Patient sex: M
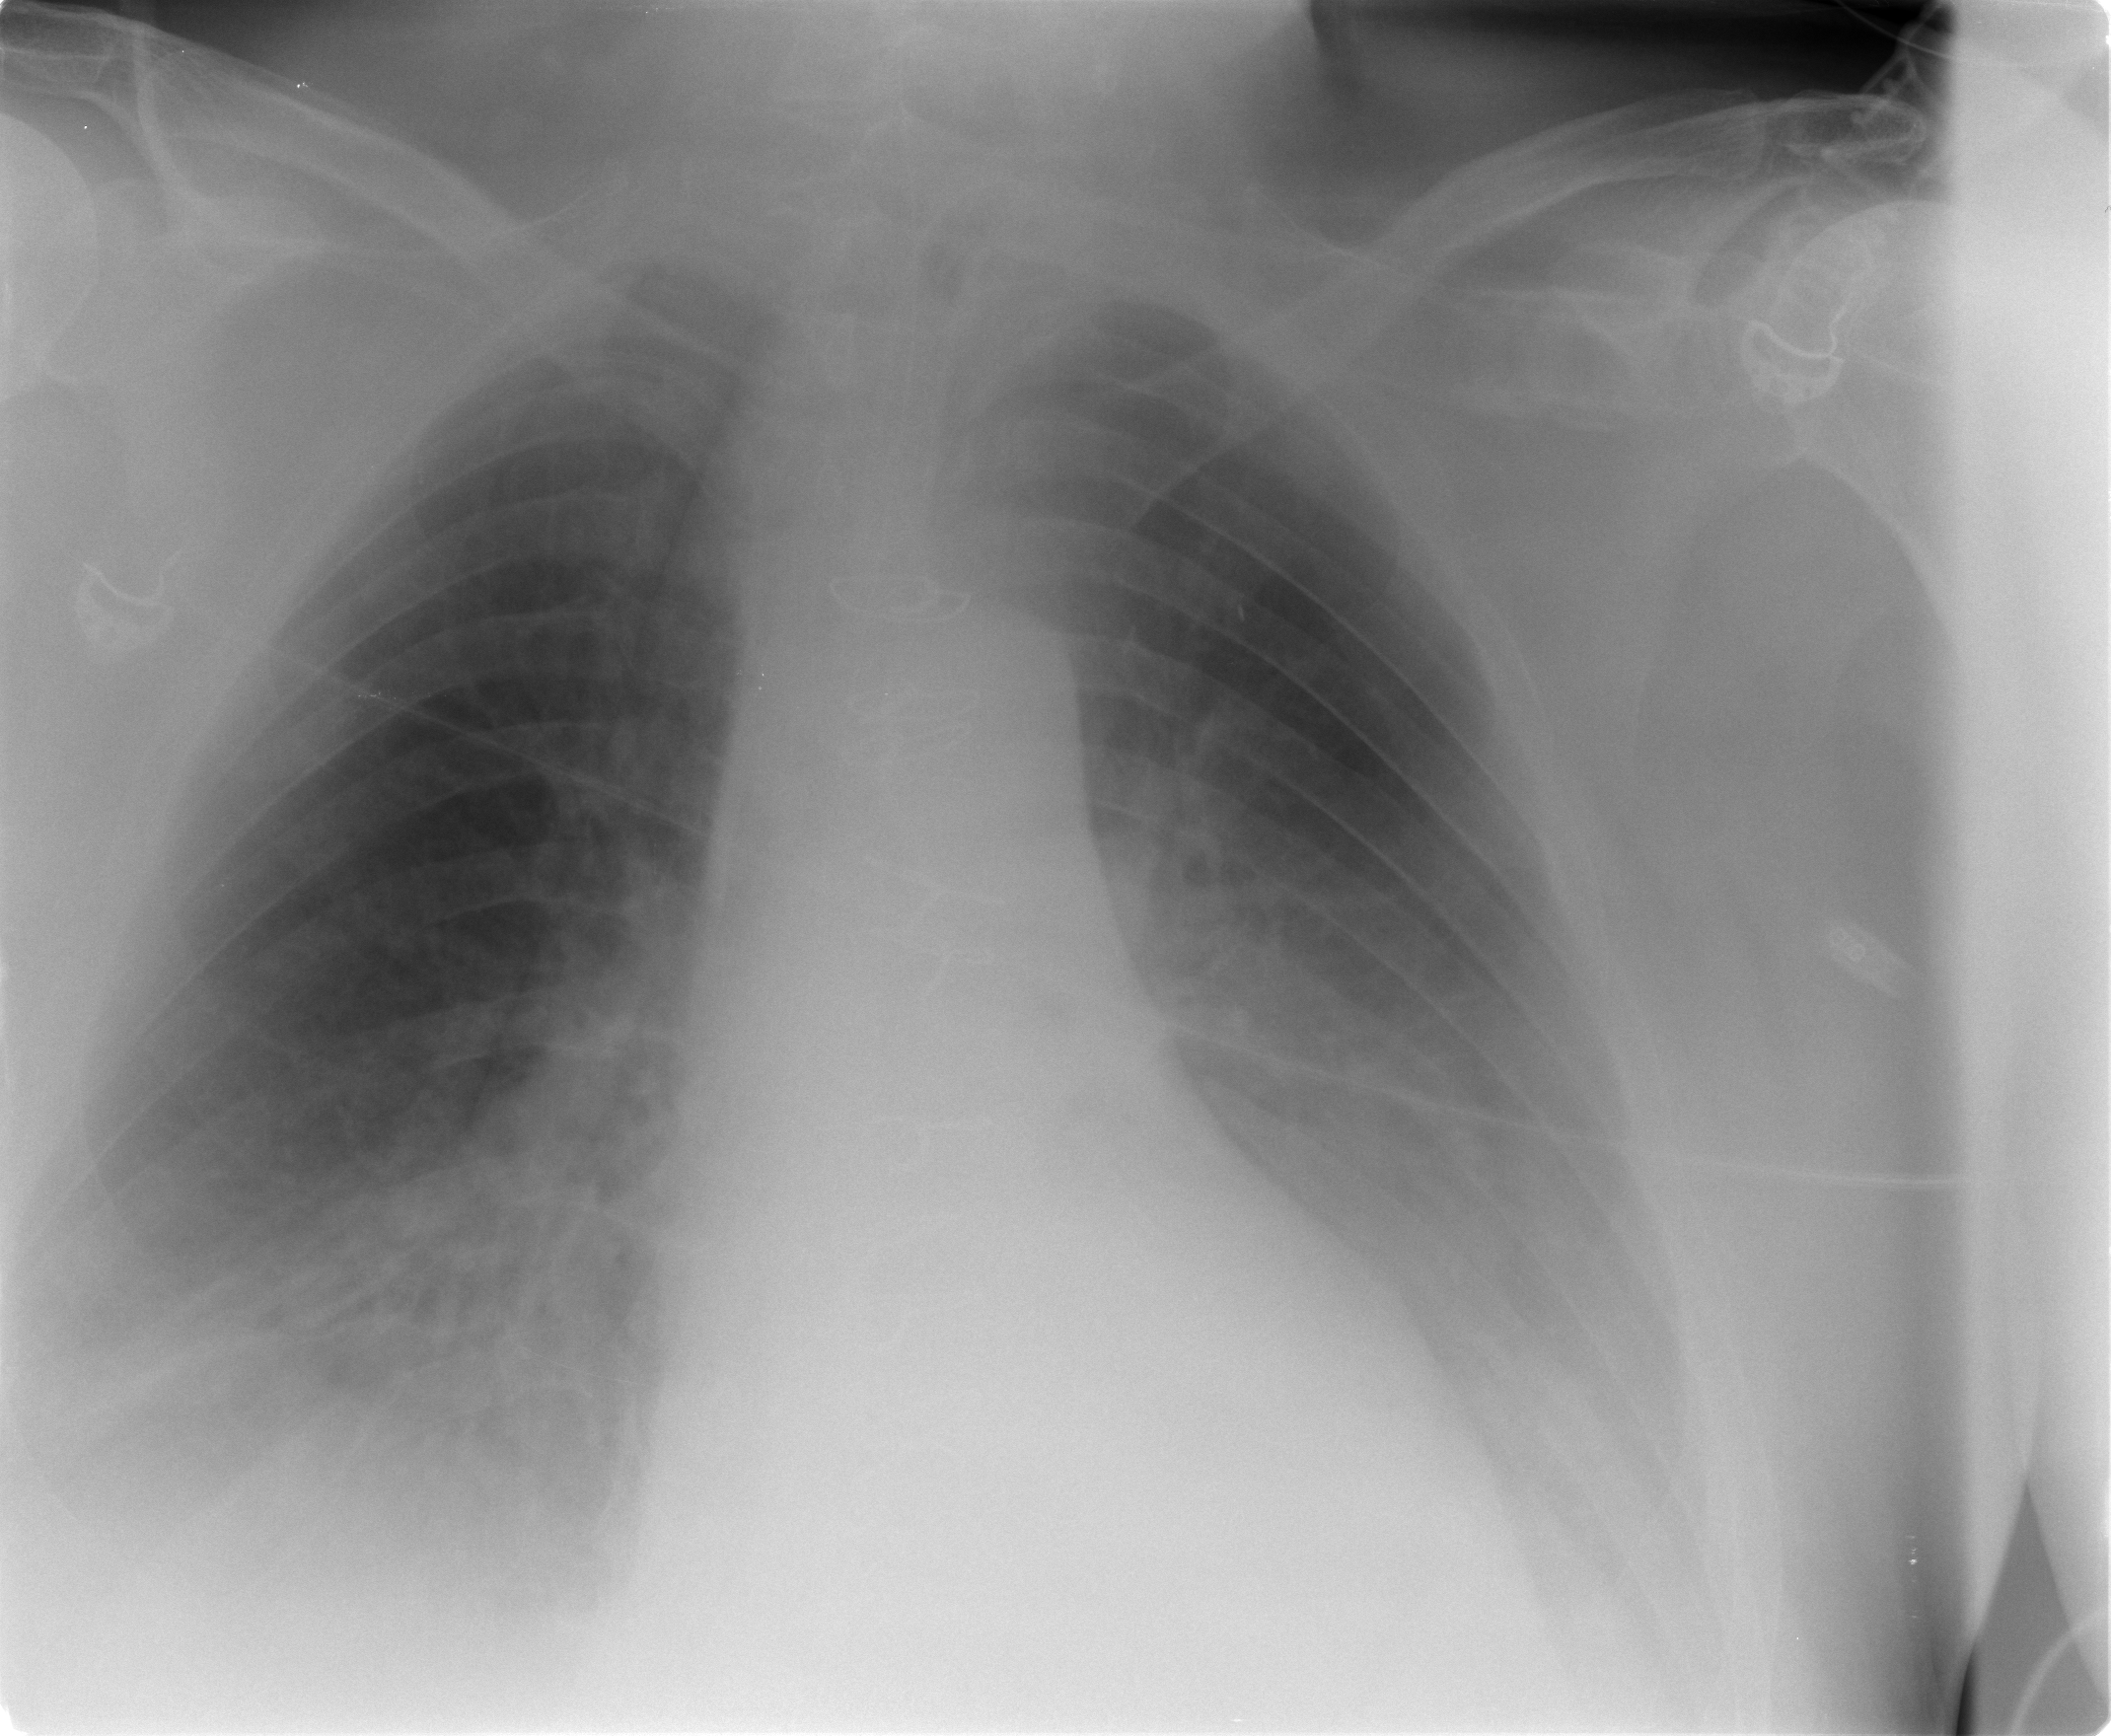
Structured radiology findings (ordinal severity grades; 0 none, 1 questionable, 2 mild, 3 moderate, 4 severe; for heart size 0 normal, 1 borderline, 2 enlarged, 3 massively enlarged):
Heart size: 0
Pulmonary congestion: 0
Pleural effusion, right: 2
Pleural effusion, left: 2
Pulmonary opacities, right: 2
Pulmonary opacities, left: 2
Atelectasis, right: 2
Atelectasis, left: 2